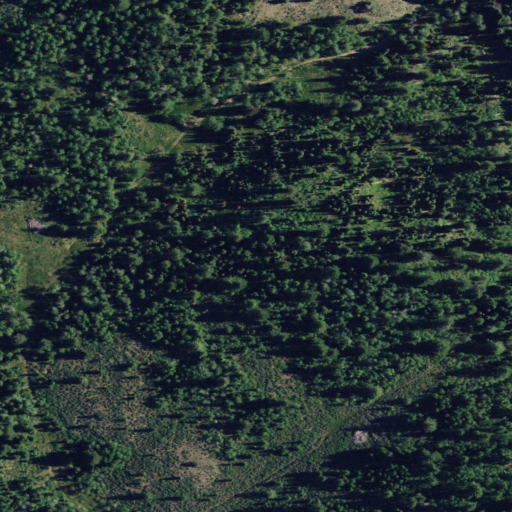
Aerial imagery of mountains in Idaho named Blackfoot Mountains containing evergreen forest, shrub, and deciduous forest